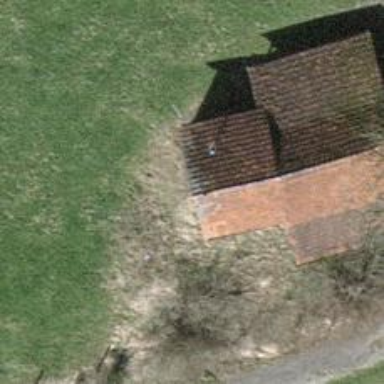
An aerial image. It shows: Shed building.